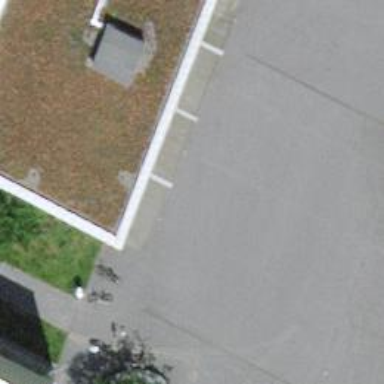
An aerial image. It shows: Post box.